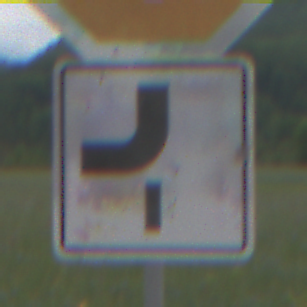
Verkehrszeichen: VerlaufVorfahrtsstrasse7
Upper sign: Stop
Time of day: Midday
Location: Outdoor (RoadRail)
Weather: PartlyCloudy
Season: NotSpecified
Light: Natural